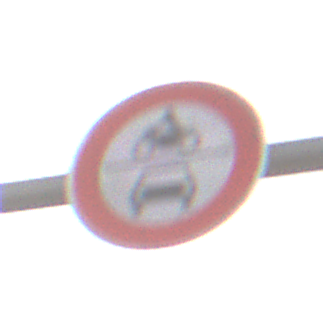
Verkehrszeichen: VerbotKraftfahrzeuge
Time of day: MorningAfternoon
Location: Outdoor (Nature)
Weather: PartlyCloudy
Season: NotSpecified
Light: Natural